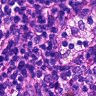
Metastatic tissue present: no